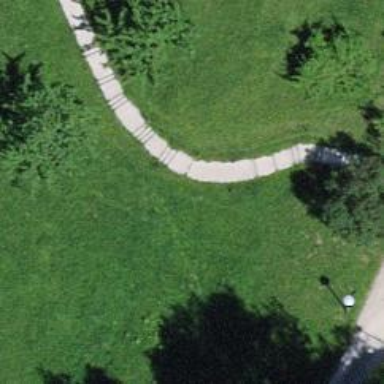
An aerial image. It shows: Set of steps on the road.